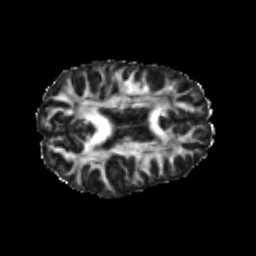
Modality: FA
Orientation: axial
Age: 24
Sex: female
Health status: healthy
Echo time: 0.074 s